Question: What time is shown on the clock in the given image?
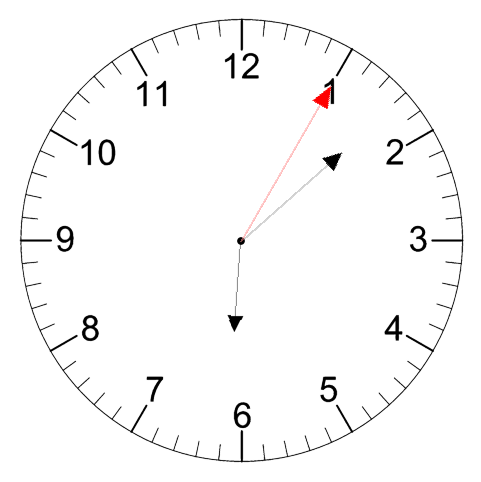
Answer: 06:08:05